高二 · 代数
7. 已知导函数 $y=f^{\prime}(x)$ 的图象如下图所示, 请根据图象写出原函数 $y=f(x)$ 的递增区间是

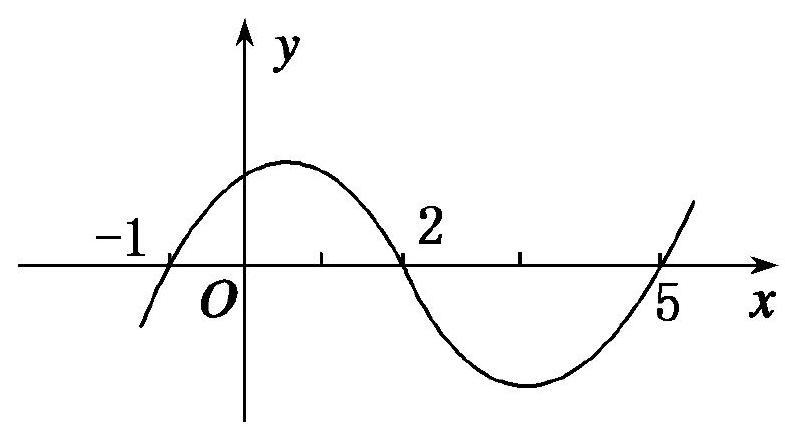
答案: 答案 ：$(-1,2),(5,+\infty)$
解析: ：从图象可知 $f^{\prime}(x)>0$ 的解为 $-1<x<2$ 或 $x>5$,即 $f(x)$ 的递增区间为 $(-1,2),(5,+\infty)$.

答案 ：$(-1,2),(5,+\infty)$